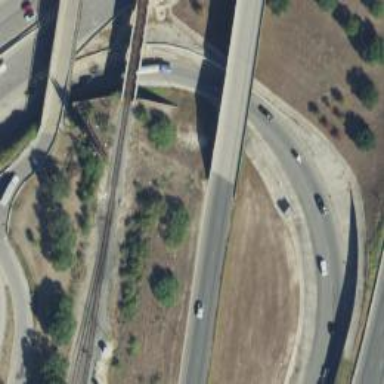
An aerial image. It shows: Secondary road with frontage road crossing bridge.